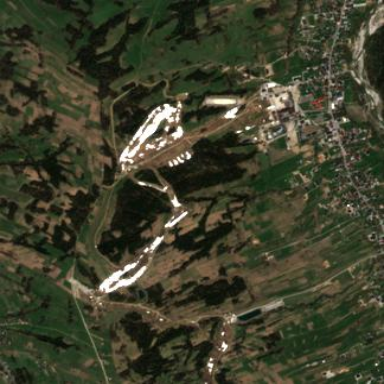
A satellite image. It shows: Winter sports area for skiing activities.